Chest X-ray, PA view. Patient: 45 years old, sex F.
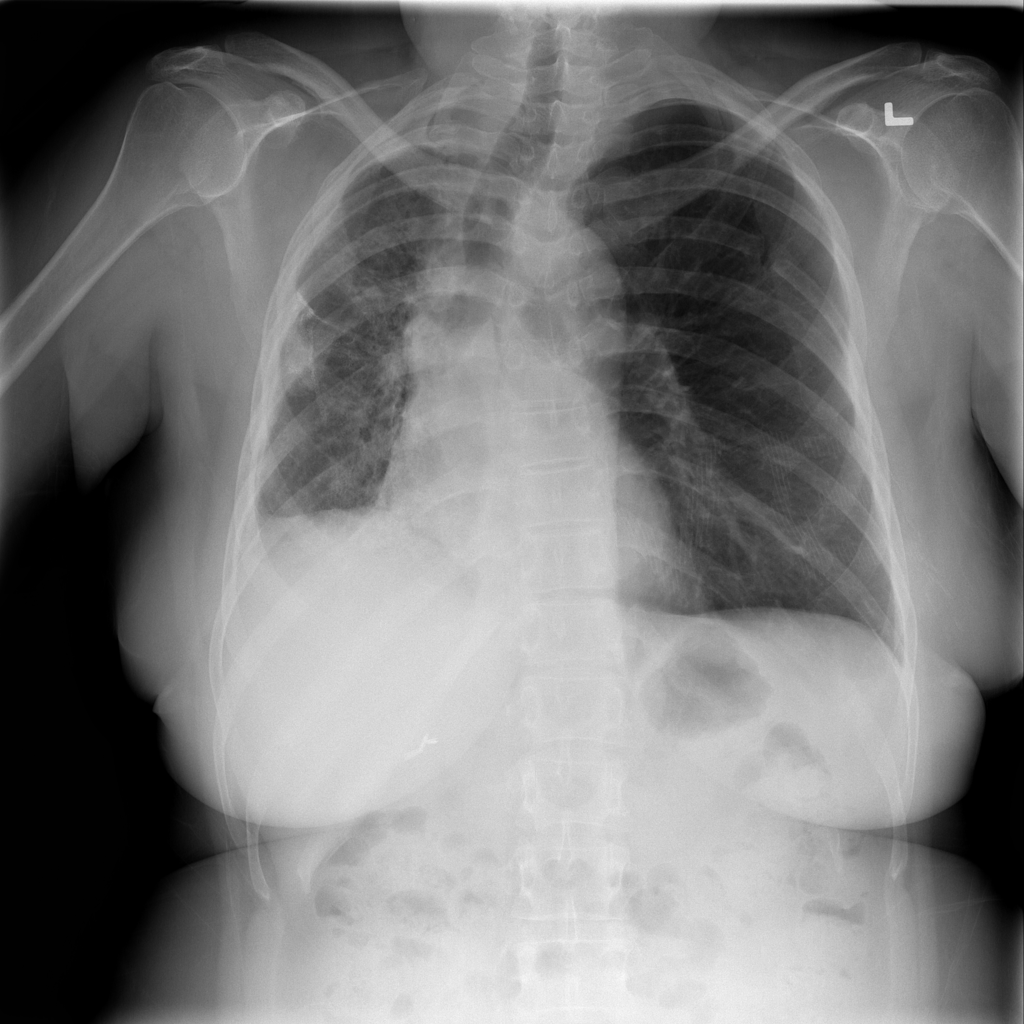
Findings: Infiltration, Pleural_Thickening